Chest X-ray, PA view. Patient: 60 years old, sex F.
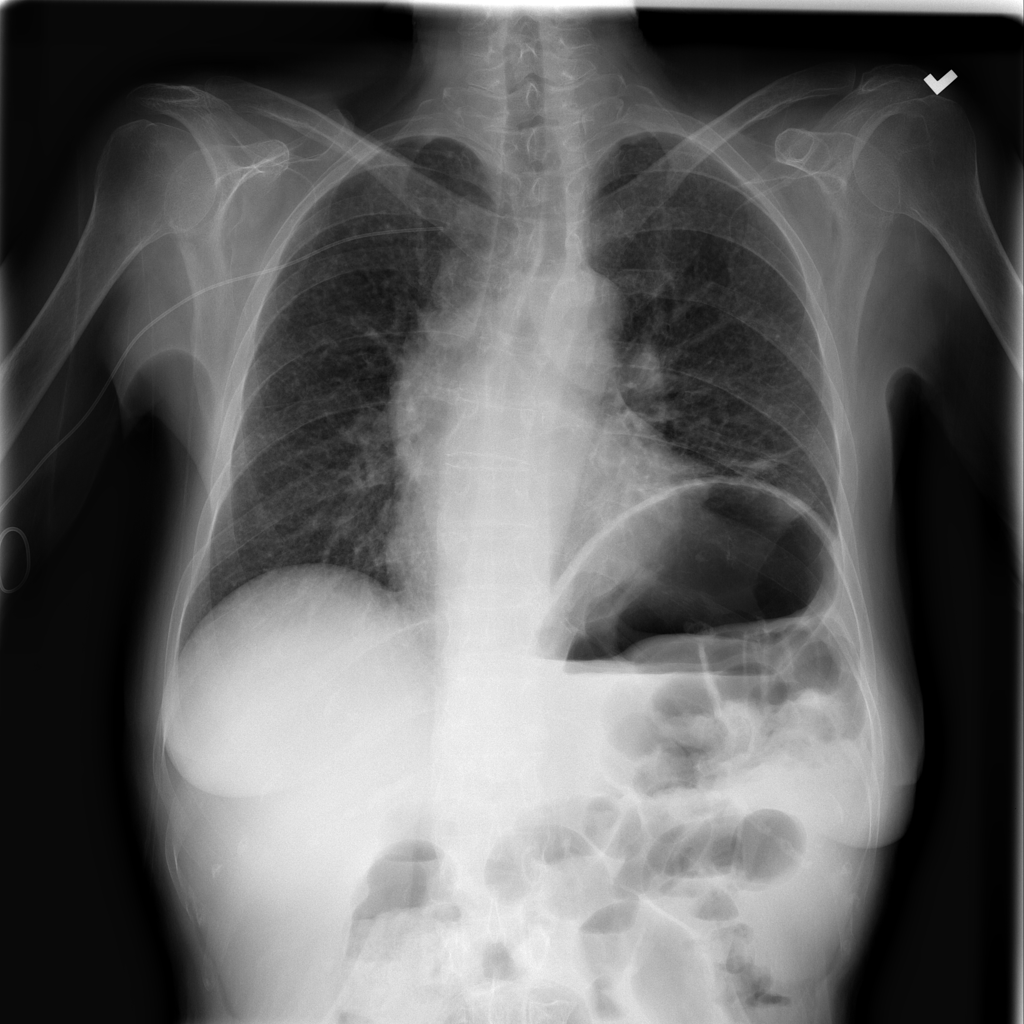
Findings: Atelectasis